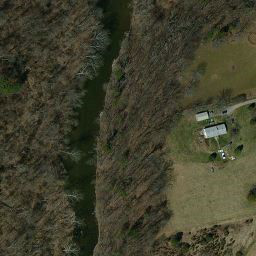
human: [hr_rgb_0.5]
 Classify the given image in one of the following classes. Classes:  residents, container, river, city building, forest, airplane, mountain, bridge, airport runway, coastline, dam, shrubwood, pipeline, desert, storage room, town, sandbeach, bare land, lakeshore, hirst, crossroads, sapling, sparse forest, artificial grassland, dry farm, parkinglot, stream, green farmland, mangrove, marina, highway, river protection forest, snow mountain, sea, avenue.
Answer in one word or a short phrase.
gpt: river